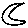
Label: moon